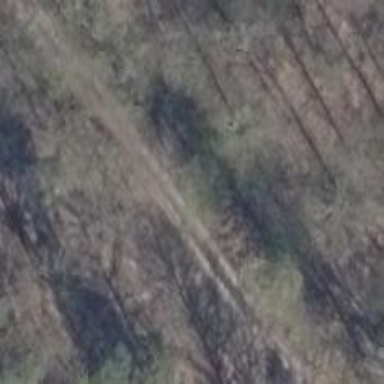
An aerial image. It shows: Track with grade5 tracktype.